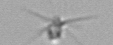
Label: Calciopappus